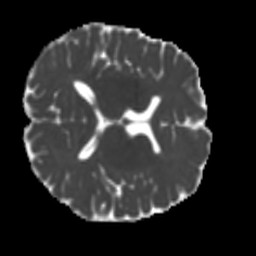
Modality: MD
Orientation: axial
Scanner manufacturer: siemens
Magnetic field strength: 3 T
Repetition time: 4 s
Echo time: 0.0594 s